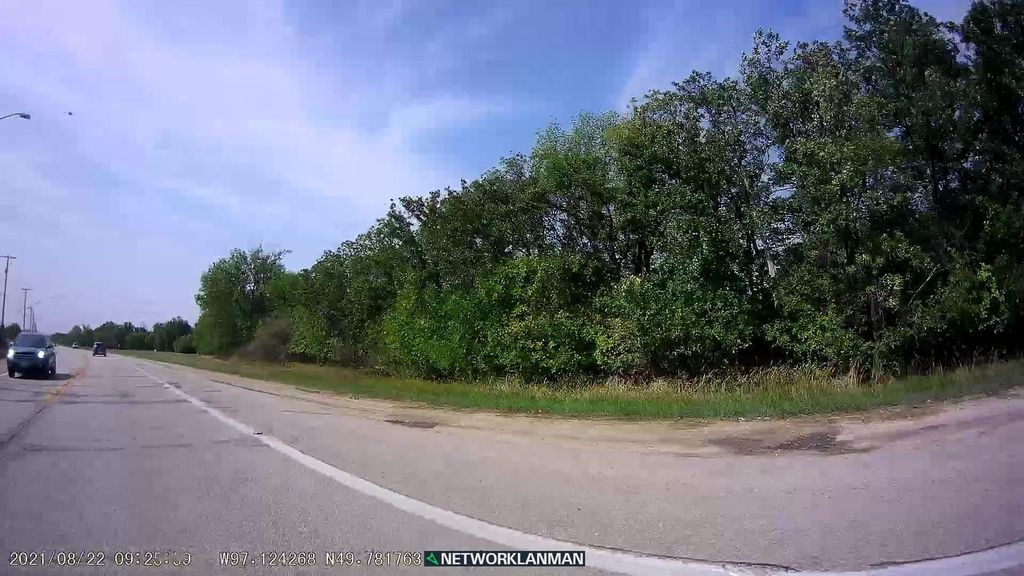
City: winnipeg